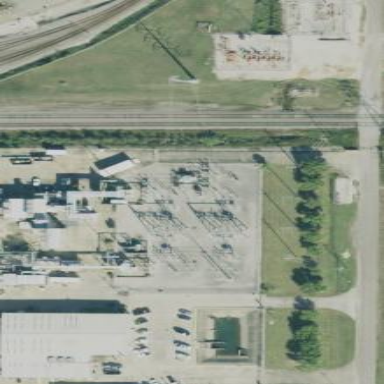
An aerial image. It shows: Power substation specializing in generation.